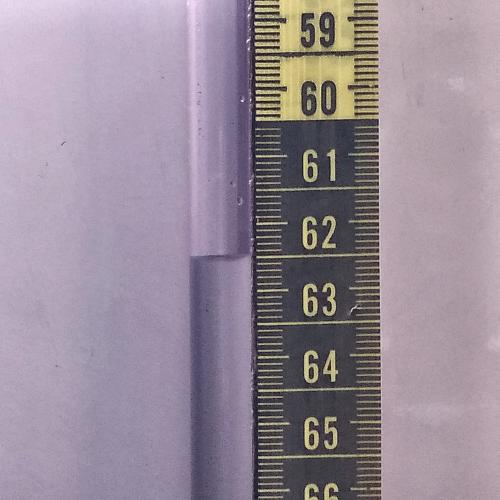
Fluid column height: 62.5 cm